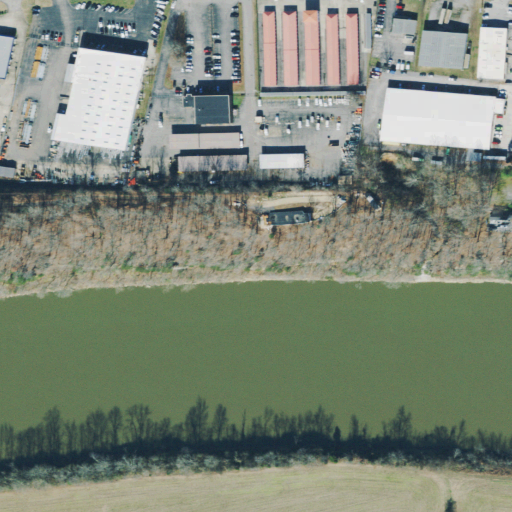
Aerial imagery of cliff(s) in Tennessee named King and Queens Bluff containing open water, high intensity development, deciduous forest, medium intensity development, cultivated crops, grassland, herbaceous wetlands, mixed forest, and barren land